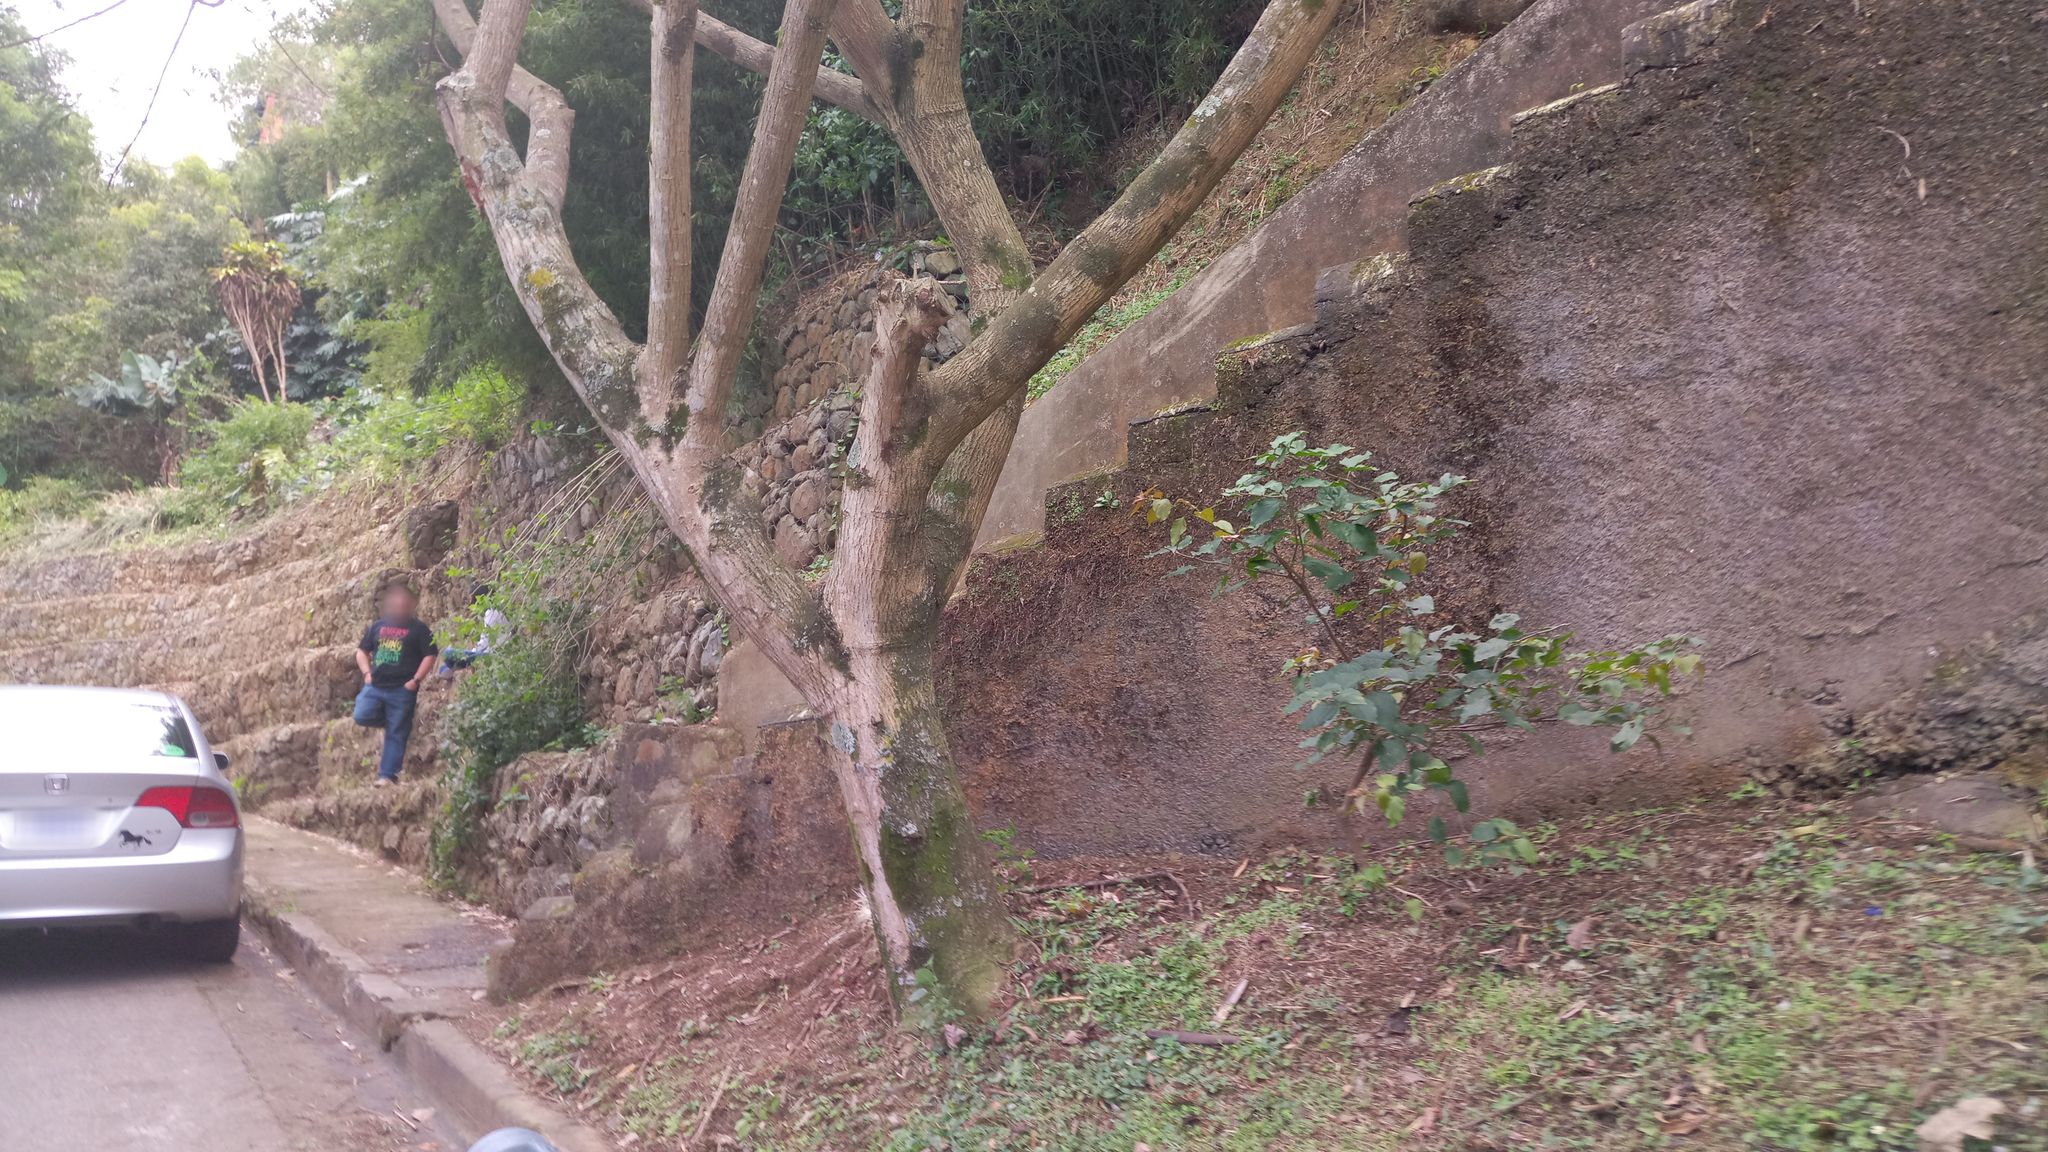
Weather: clear
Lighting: day
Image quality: slightly poor
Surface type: walking surface
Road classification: unclassified, residential
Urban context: urban centre
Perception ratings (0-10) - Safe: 5.25, Lively: 1.59, Beautiful: 6.42, Boring: 7.63, Depressing: 6.06, Wealthy: 5.39